RGB frame:
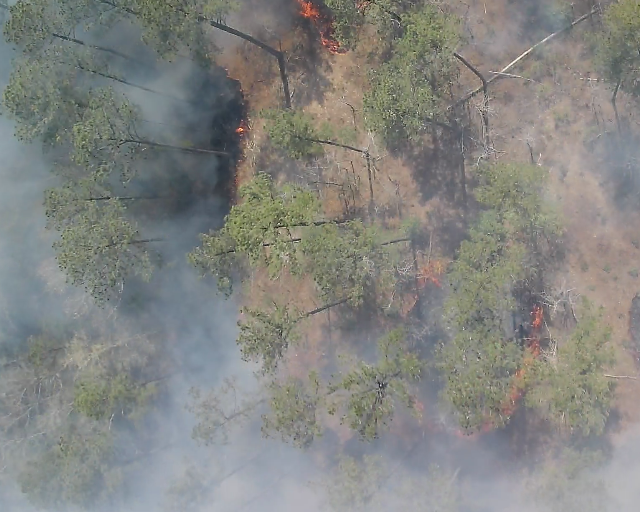
Thermal frame:
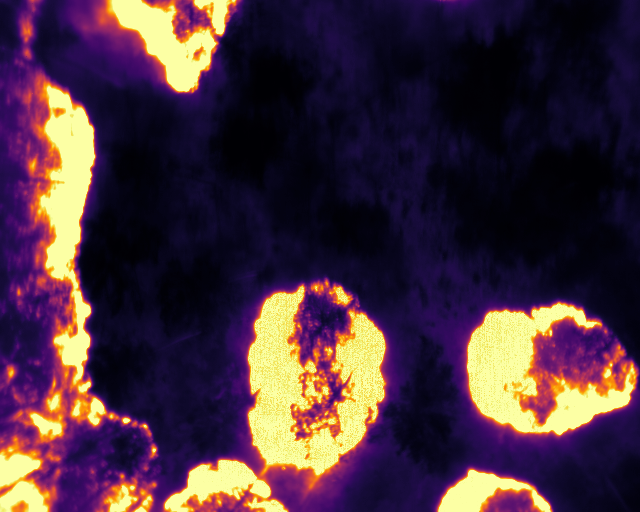
Captured: 2026-02-26 02:29:40
Pixels at or above 80 °C: 81310 (fraction of frame: 0.2481)